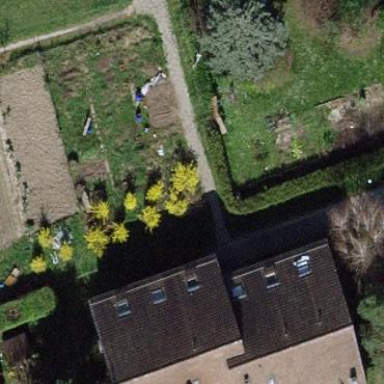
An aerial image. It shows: Garden area designated for leisure land.